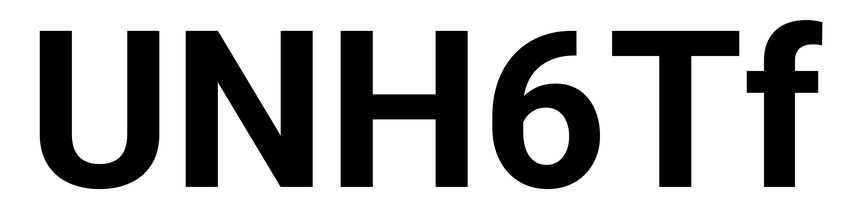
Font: Roboto_Bold